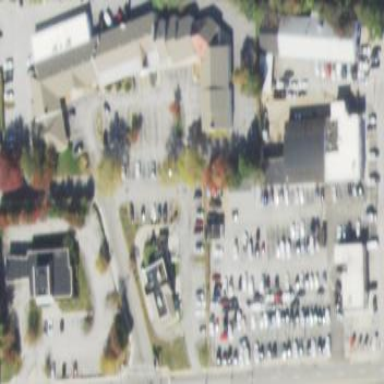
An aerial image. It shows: Retail area.